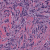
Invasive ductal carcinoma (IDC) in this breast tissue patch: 1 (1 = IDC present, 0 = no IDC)